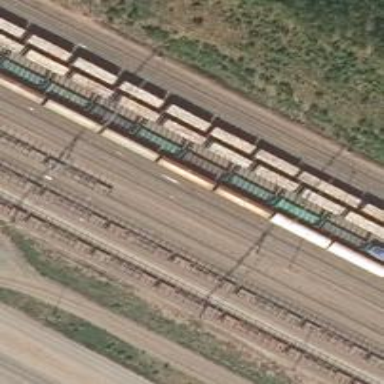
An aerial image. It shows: Railway yard in service.